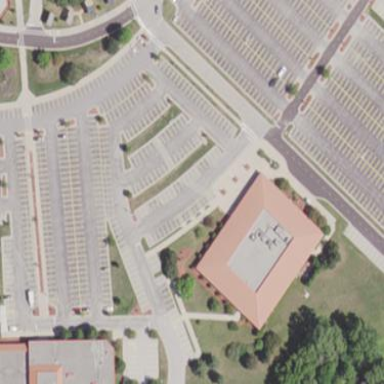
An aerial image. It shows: College building.